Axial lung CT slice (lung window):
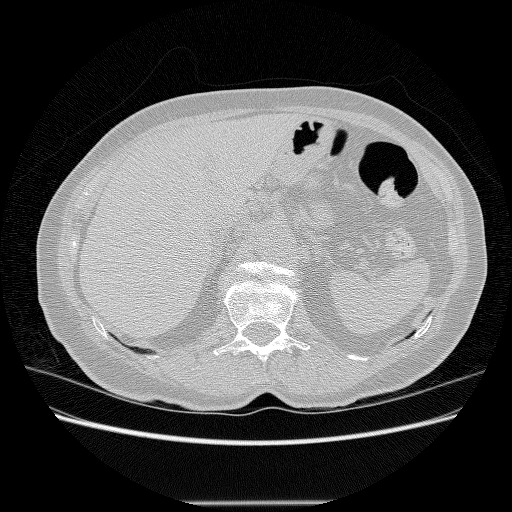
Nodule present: no